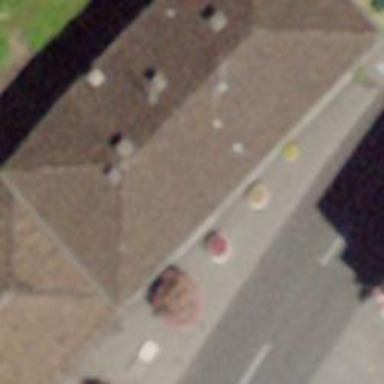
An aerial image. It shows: Café.